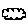
Label: cloud